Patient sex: F
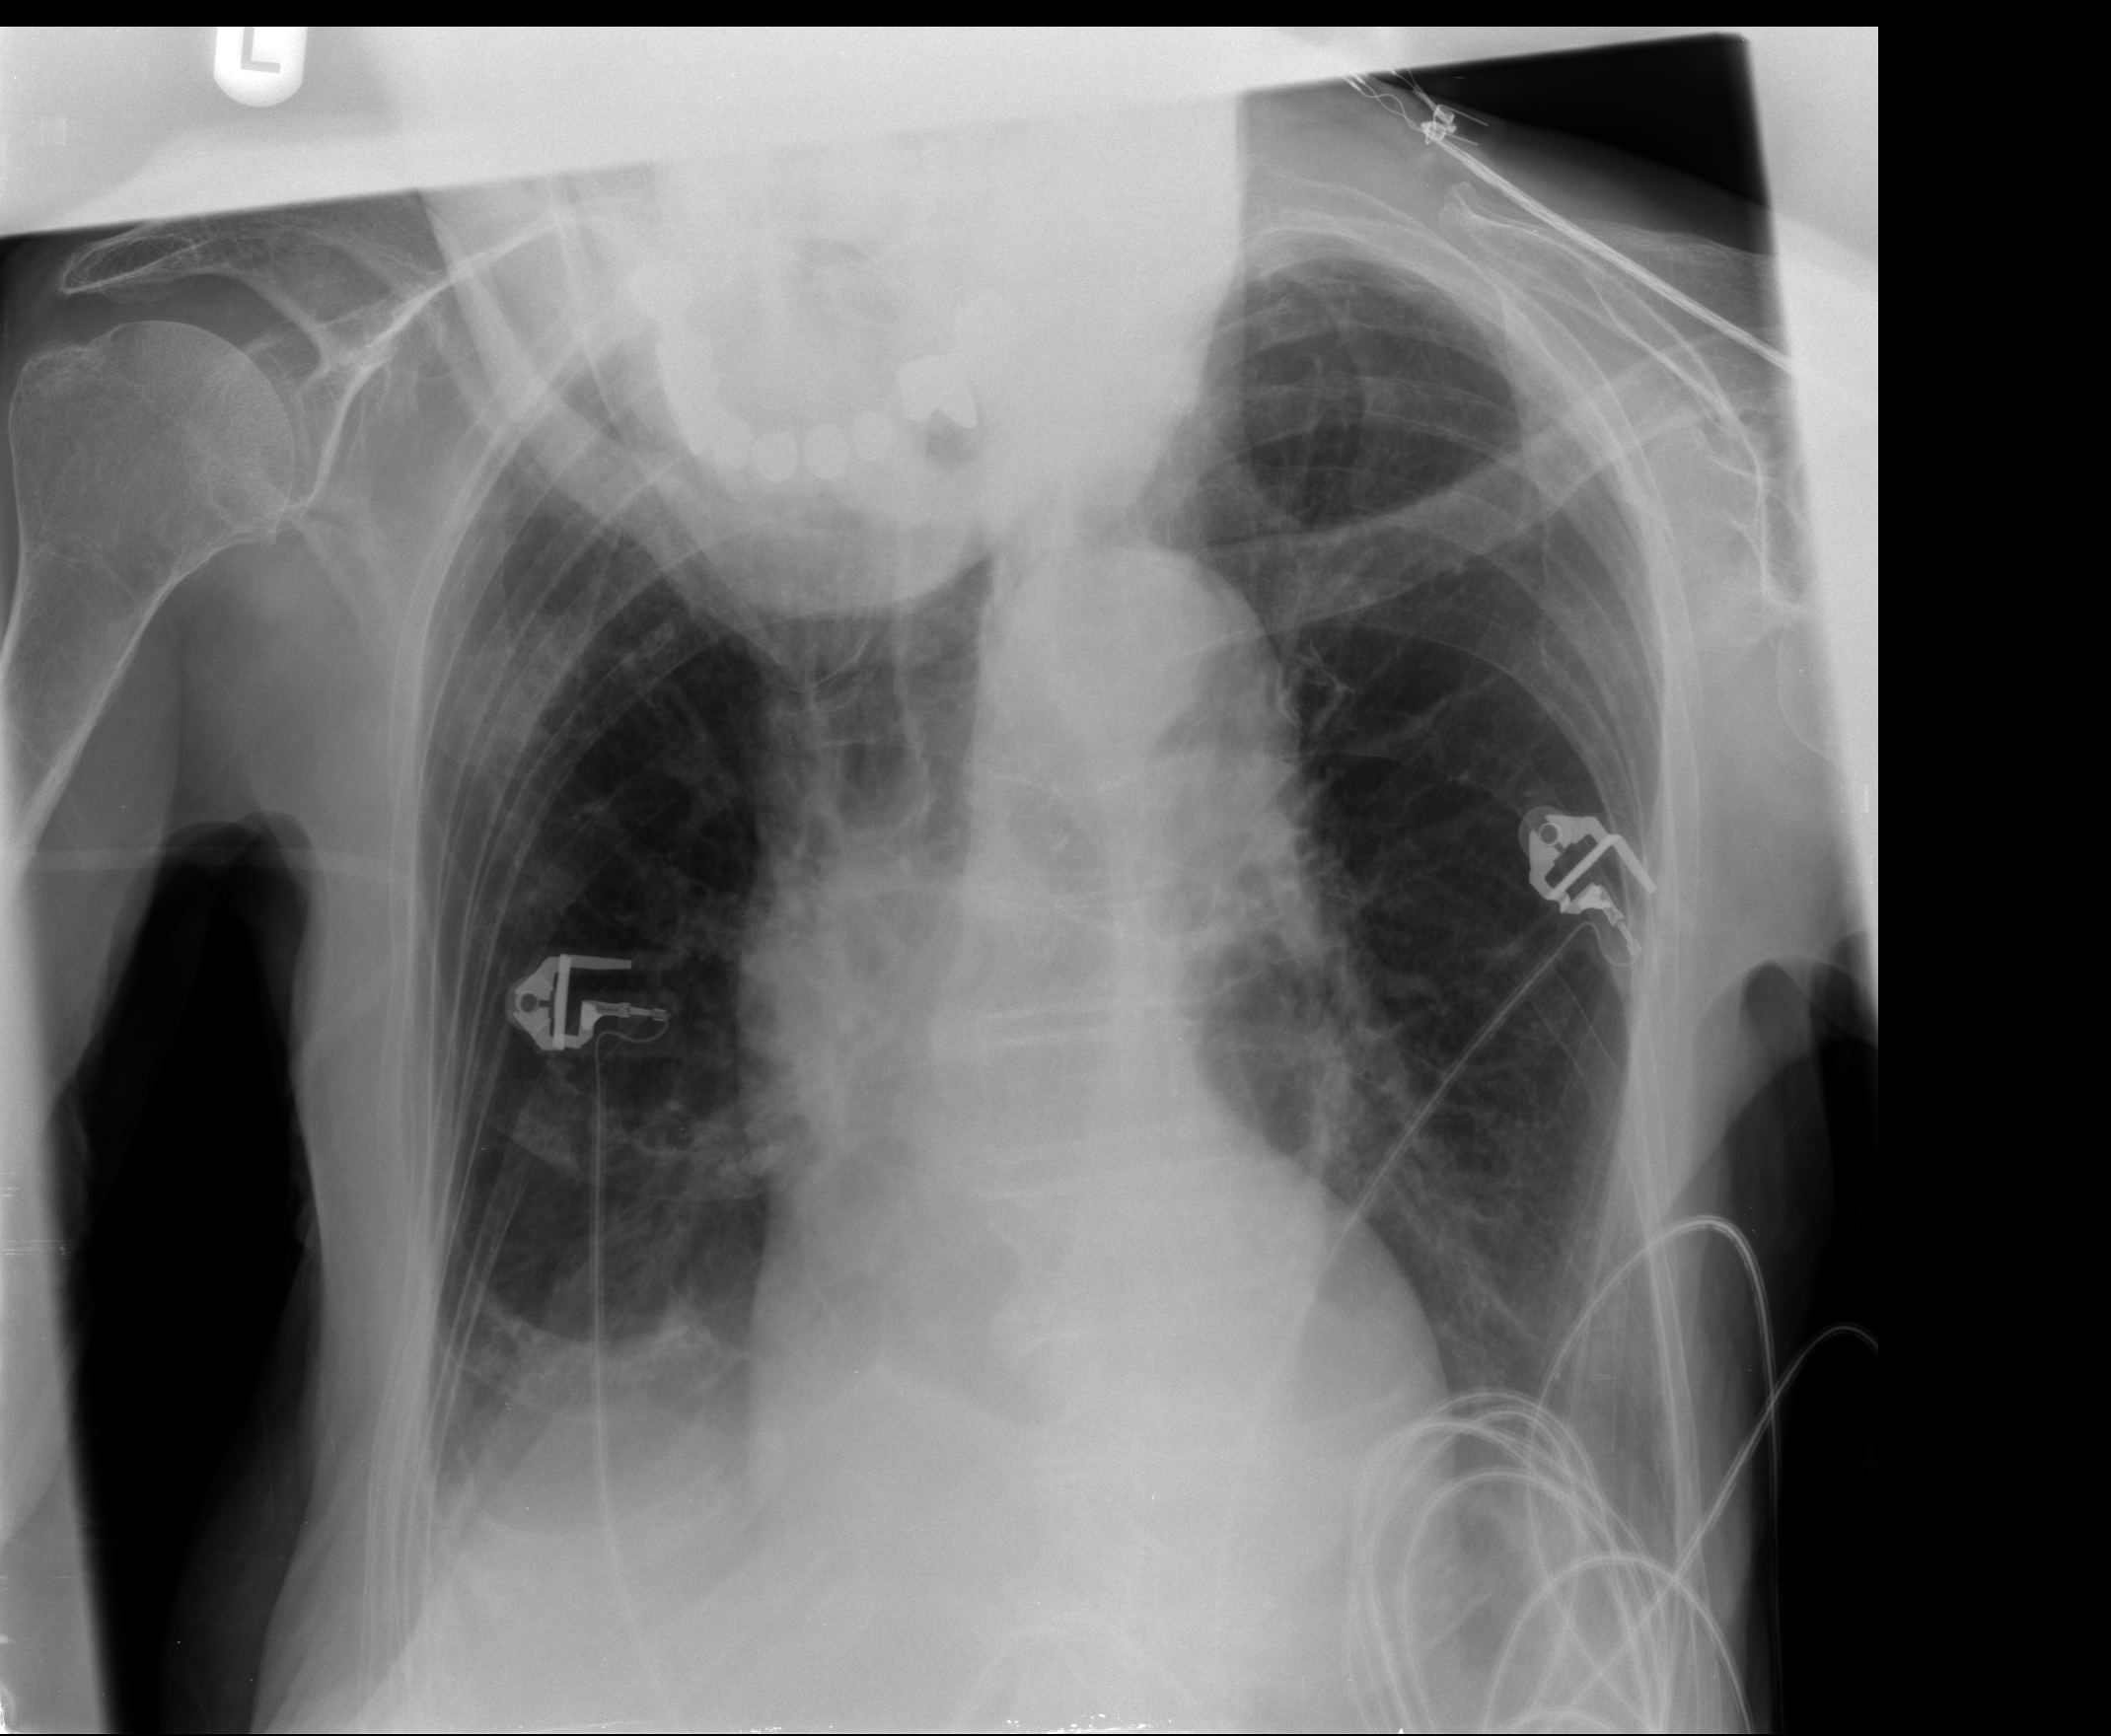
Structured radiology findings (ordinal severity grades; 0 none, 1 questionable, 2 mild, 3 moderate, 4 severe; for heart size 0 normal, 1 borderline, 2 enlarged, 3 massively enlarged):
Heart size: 1
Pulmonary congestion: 1
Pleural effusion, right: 2
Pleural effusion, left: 2
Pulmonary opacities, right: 2
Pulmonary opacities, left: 2
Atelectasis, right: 2
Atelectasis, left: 2